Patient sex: F
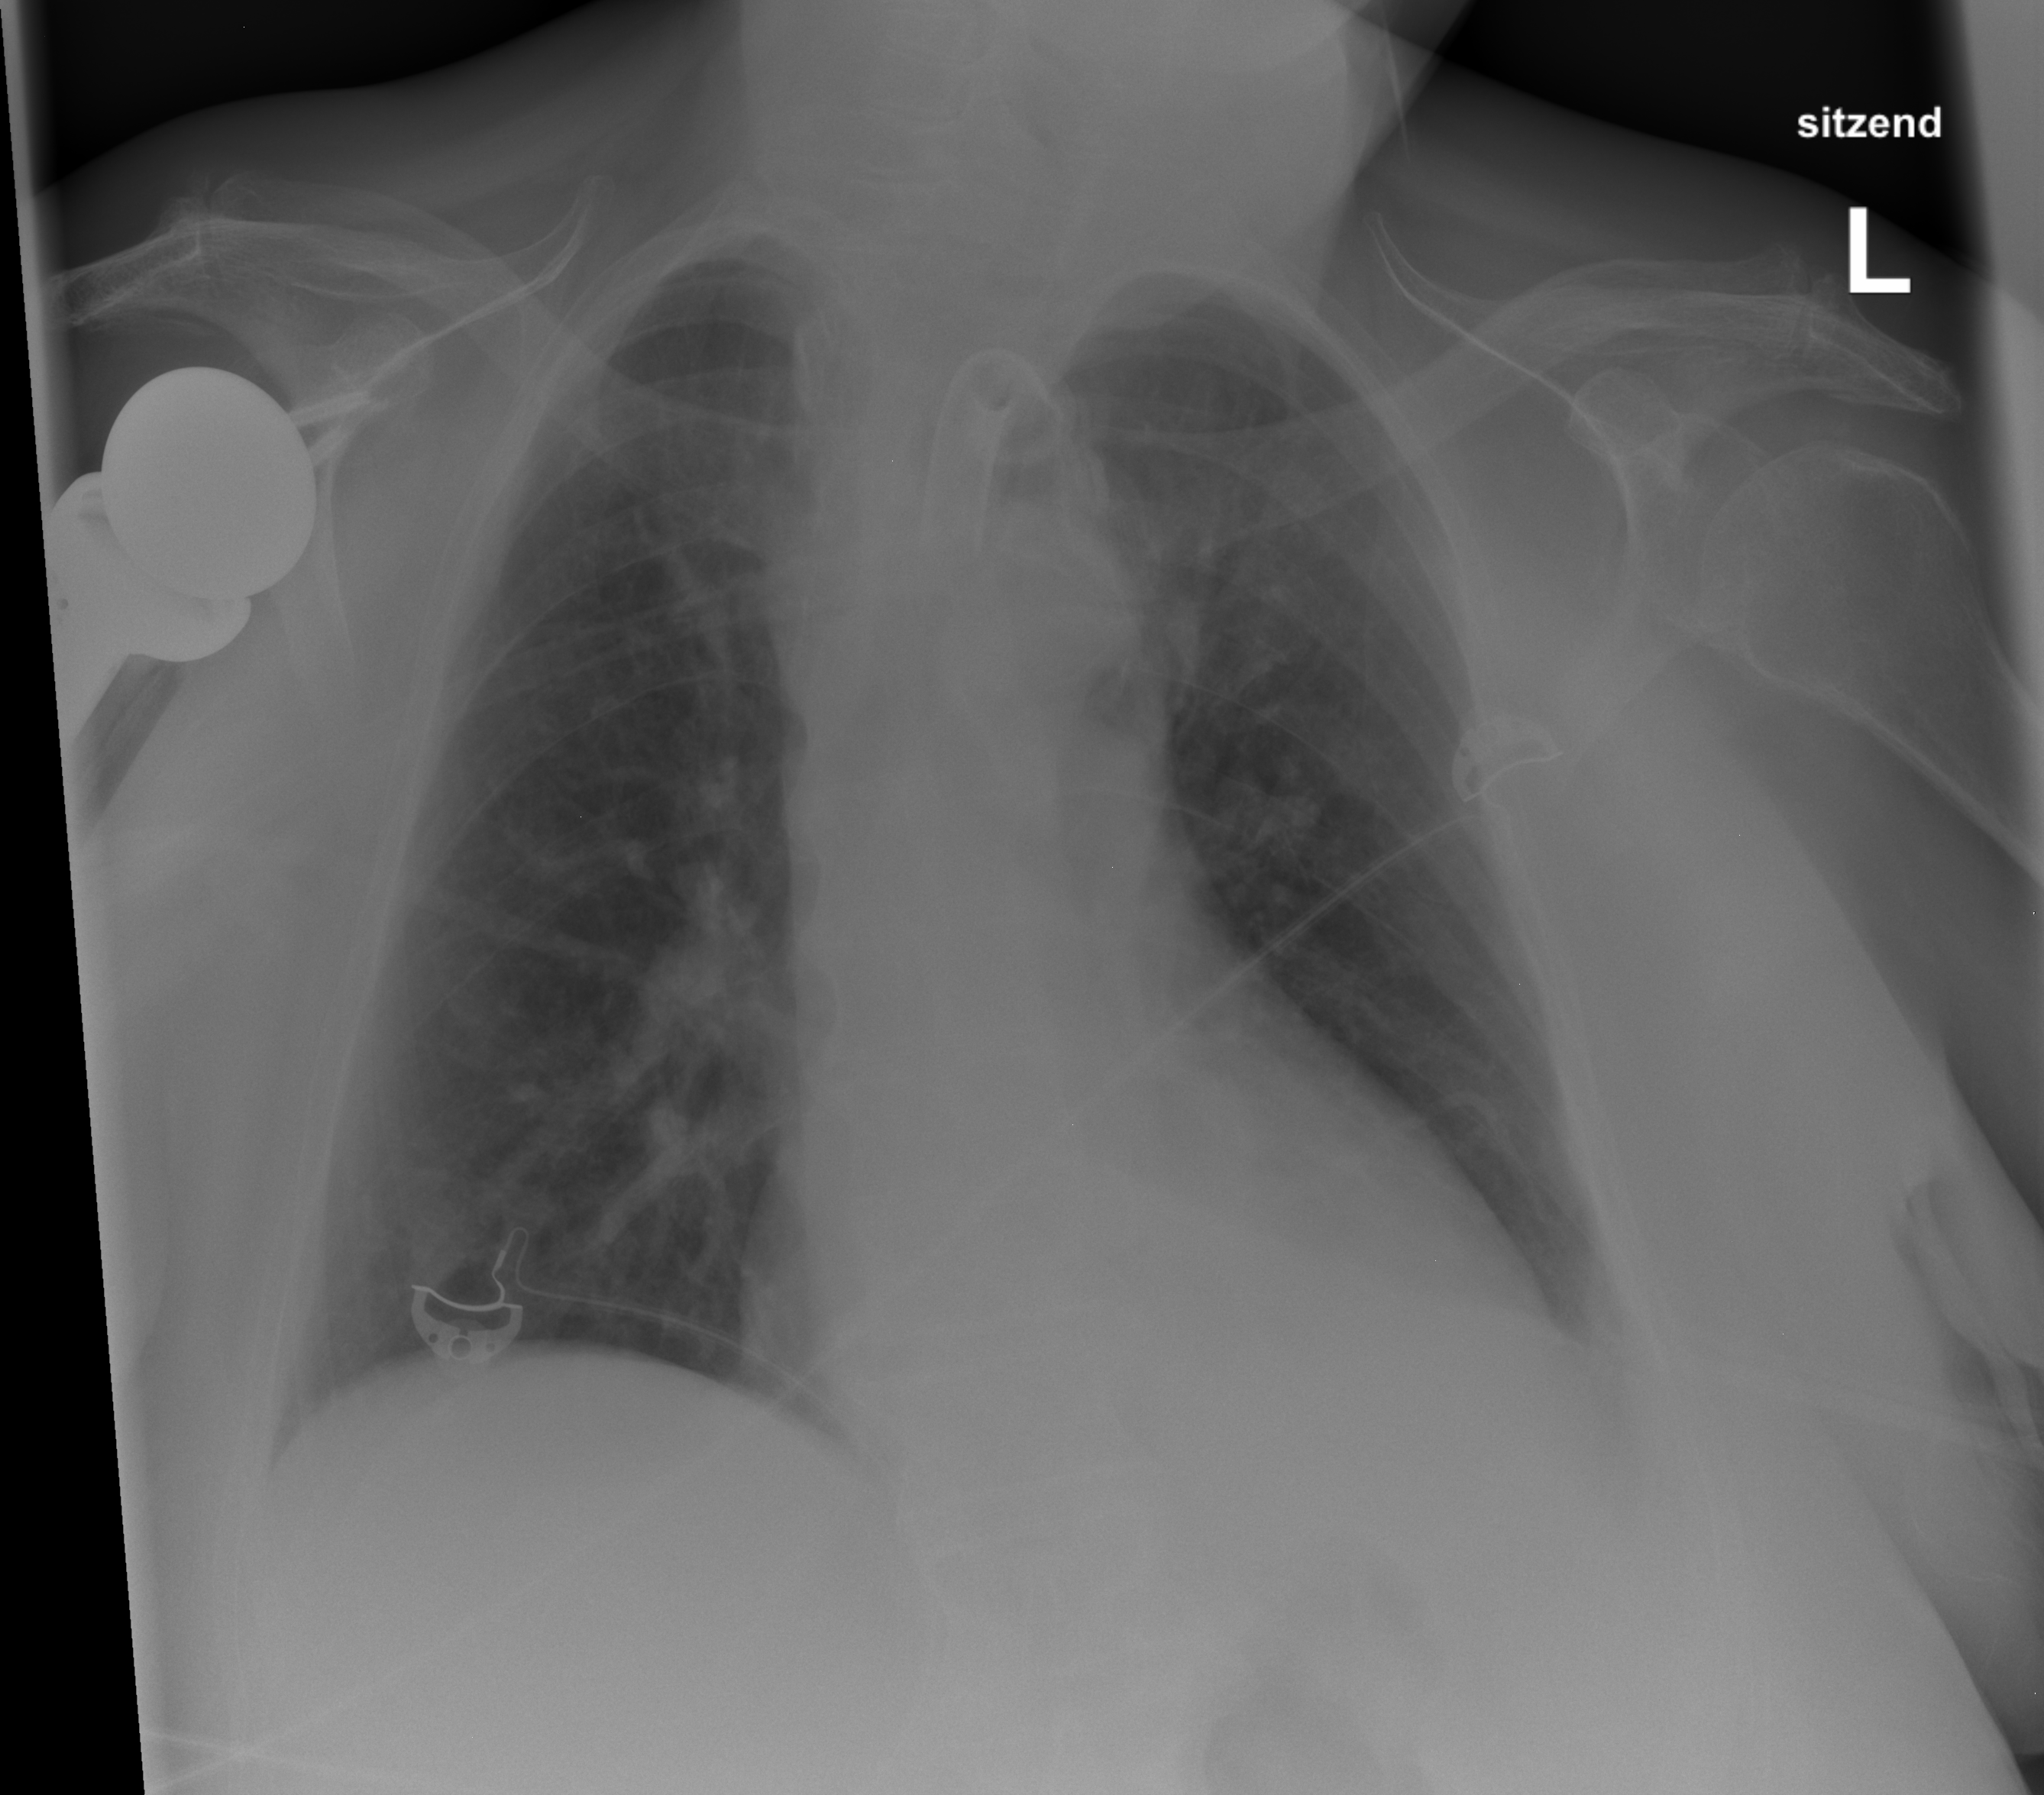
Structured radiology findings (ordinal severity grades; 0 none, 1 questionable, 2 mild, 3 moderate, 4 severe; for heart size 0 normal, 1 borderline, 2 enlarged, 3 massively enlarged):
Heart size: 2
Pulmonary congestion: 0
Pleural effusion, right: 0
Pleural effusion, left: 0
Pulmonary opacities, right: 0
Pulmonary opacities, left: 0
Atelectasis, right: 1
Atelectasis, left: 2